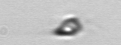
Label: Pyramimonas